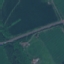
Land use / land cover: Highway